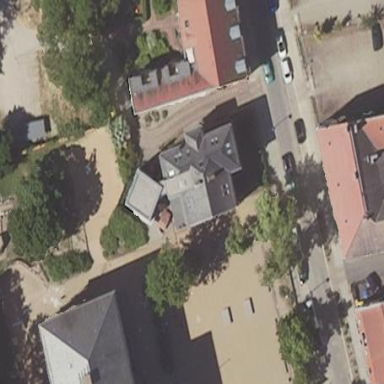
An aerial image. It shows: Residential building.